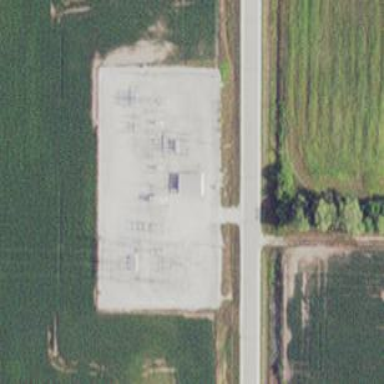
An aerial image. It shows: Outdoor distribution substation.